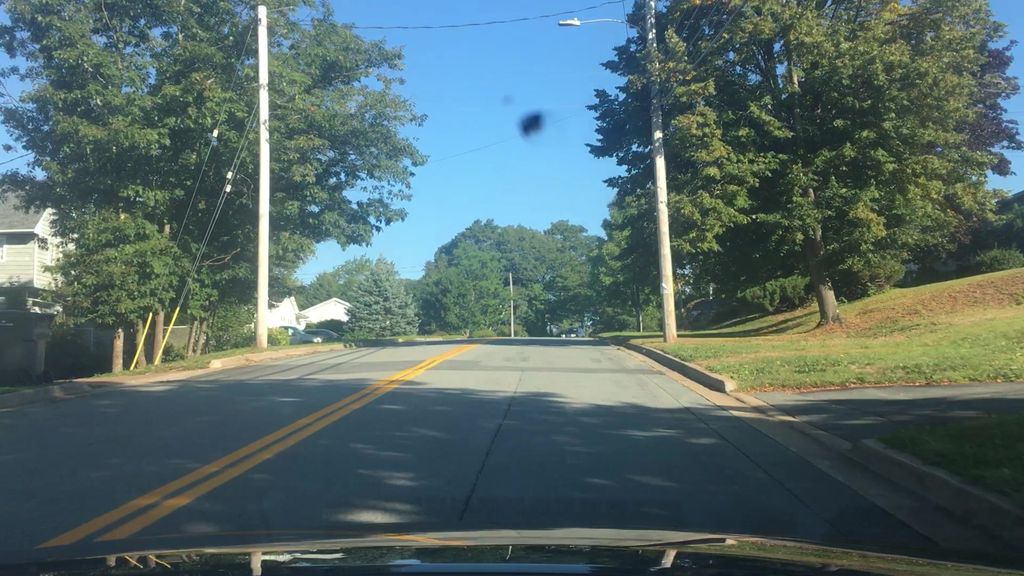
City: halifax